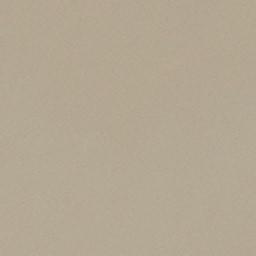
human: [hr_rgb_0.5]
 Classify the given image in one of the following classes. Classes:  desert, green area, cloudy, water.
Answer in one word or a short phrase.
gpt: desert